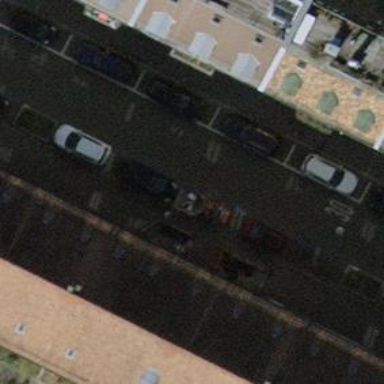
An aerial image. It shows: Parking lane area.